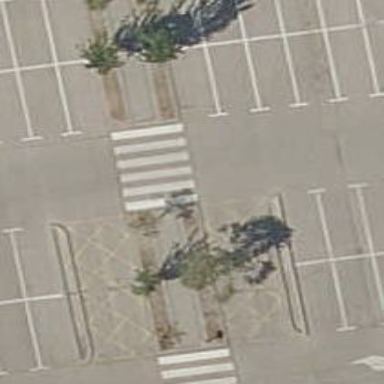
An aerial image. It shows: Asphalt parking aisle designated as service road.